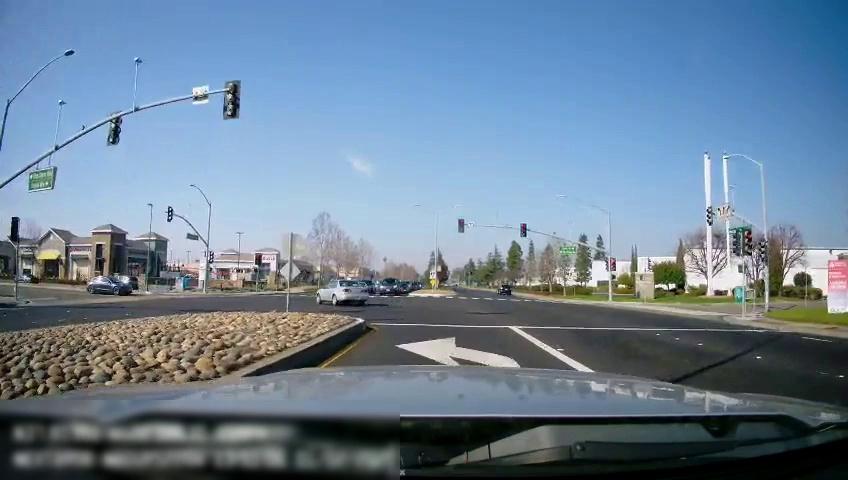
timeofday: Day
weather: Sunny
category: Drivable Space
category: Drivable Space
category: Vehicles | Car
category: Vehicles | SUV
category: Vehicles | Car
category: Vehicles | SUV
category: Vehicles | Car
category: Vehicles | Car
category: Vehicles | Car
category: Lanes | Current Lane
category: Lanes | Alternate Lane
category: Lanes | Current Lane
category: Lanes | Current Lane
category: Lanes | Opposite Lane
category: Traffic | Lights
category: Traffic | Lights
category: Traffic | Lights
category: Traffic | Signs
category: Traffic | Lights
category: Traffic | Lights
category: Traffic | Lights
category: Traffic | Lights
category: Traffic | Lights
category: Traffic | Lights
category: Traffic | Lights
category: Traffic | Lights
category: Traffic | Lights
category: Traffic | Lights
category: Traffic | Signs
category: Traffic | Signs
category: Traffic | Signs